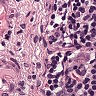
Metastatic tissue present: no